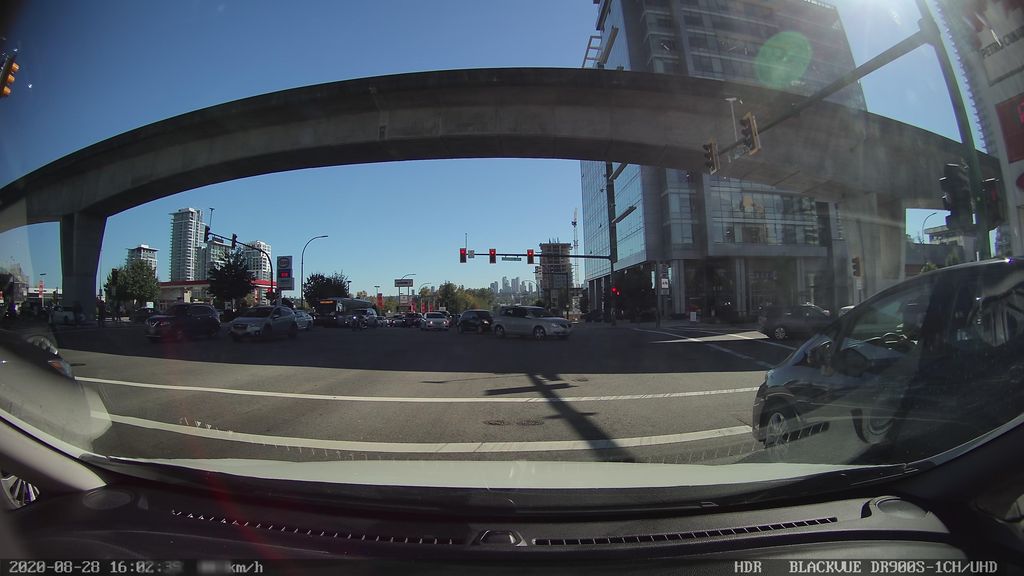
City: vancouver